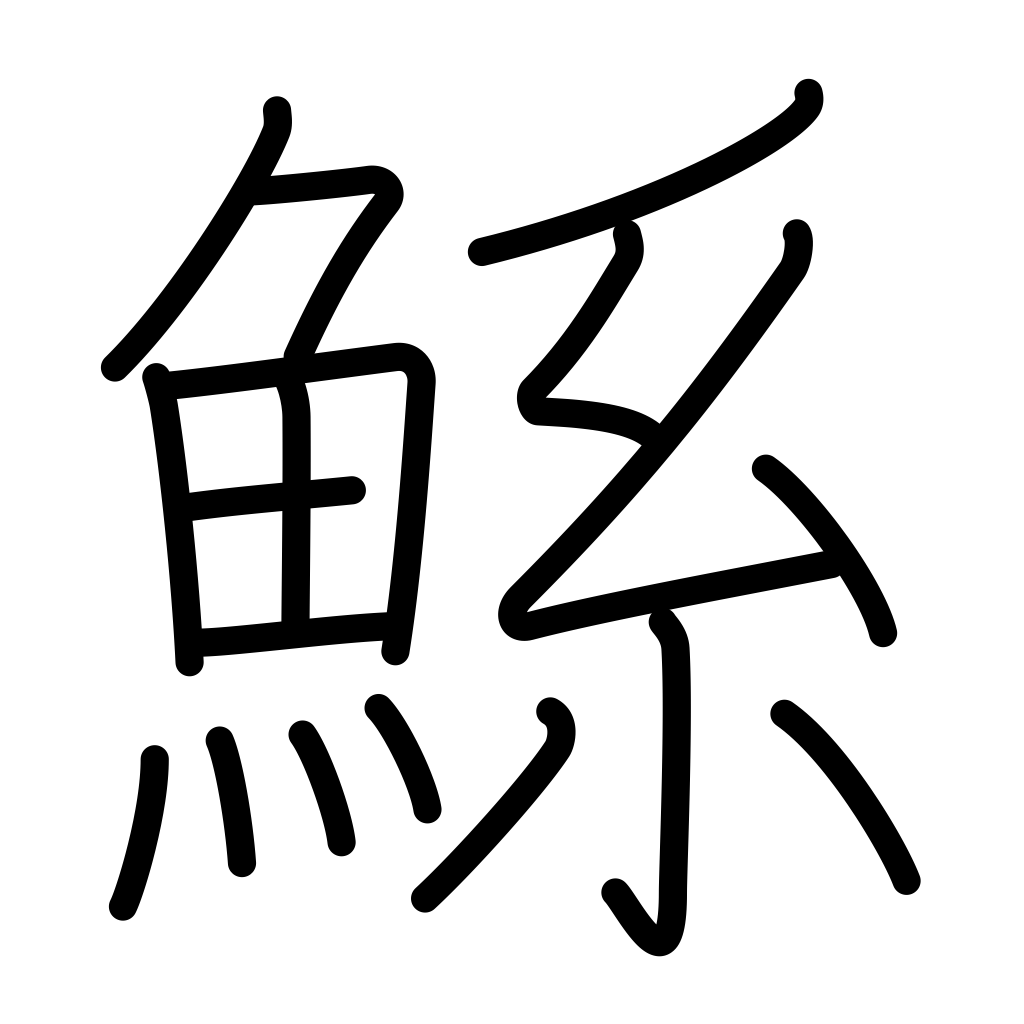
Meaning: large mythical fish, proper name